Interaction volume radius: 10 \u00c5
Interaction volume height: 20 \u00c5
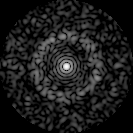
Disorder parameter: 0.8221